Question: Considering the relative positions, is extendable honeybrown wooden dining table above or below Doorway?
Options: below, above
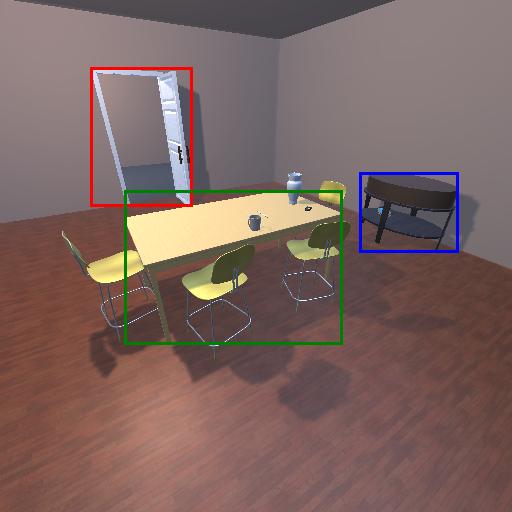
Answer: below